Question: while i compile my application on sdk and on my phone i see the same application 3 times over the phone. Only 1 of them works and the other 2 throws exeption. this is the printscreen of the problem.
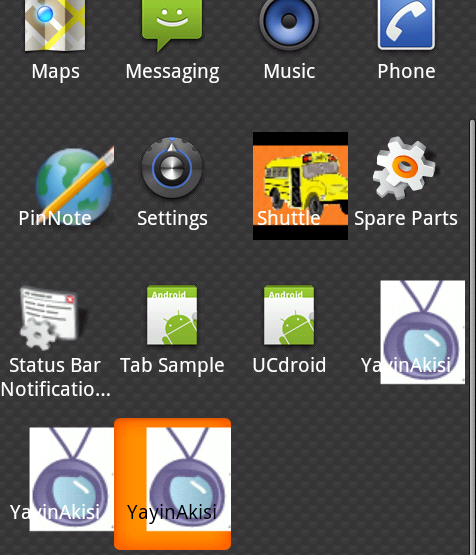
Answer: That sounds very much like you've marked all the activities in your application with categor 'android.intent.category.LAUNCHER' --- that's what makes the activities show up in the launcher. Naturally, if one of your activities gets launched when it's not expecting to be, it'll likely crash. But you'll have to post more info (like a stack trace) to tell for sure.